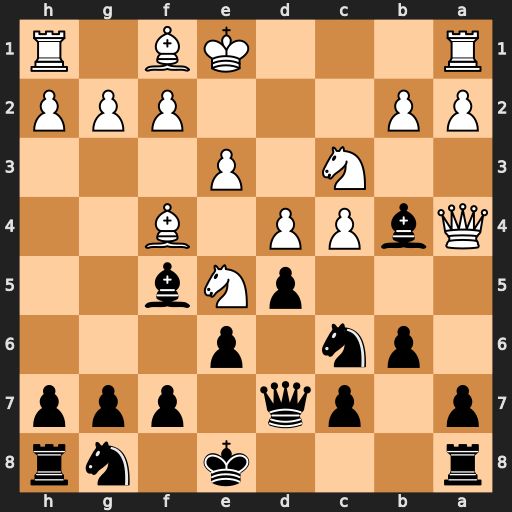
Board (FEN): r3k1nr/p1pq1ppp/1pn1p3/3pNb2/QbPP1B2/2N1P3/PP3PPP/R3KB1R
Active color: b
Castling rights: KQkq
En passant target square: -
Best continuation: Bxc3+ bxc3 Nxe5 Qxd7+ Nxd7